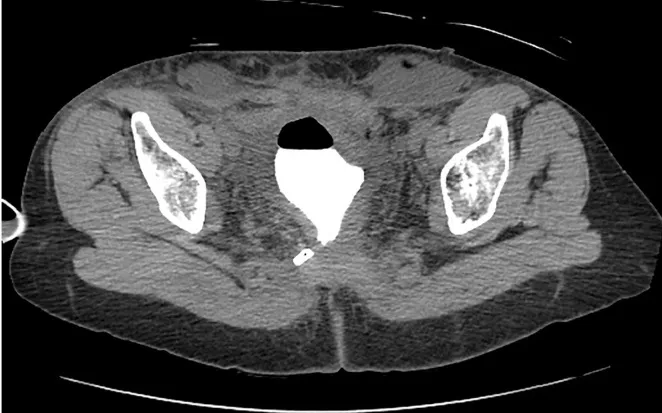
Cystogram (07/01/2020). A; CT cystogram shows no contrast extravasation from the bladder. The closed suction drain remains in place. Lymphocoeles are present in the inguinal sites.
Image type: radiology (ct)